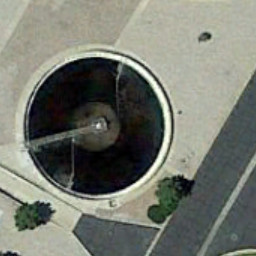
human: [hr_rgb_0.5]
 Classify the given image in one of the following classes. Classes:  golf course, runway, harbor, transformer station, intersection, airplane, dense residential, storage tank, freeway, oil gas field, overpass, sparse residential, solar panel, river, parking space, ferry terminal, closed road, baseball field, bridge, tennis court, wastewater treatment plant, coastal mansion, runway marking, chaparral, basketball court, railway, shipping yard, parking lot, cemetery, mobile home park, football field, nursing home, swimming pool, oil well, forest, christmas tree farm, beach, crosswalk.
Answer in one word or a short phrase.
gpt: wastewater treatment plant